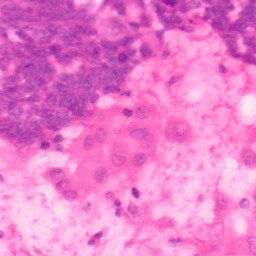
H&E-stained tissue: Colon